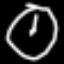
Label: clock